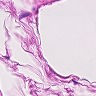
Metastatic tissue present: no